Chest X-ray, PA view. Patient: 65 years old, sex F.
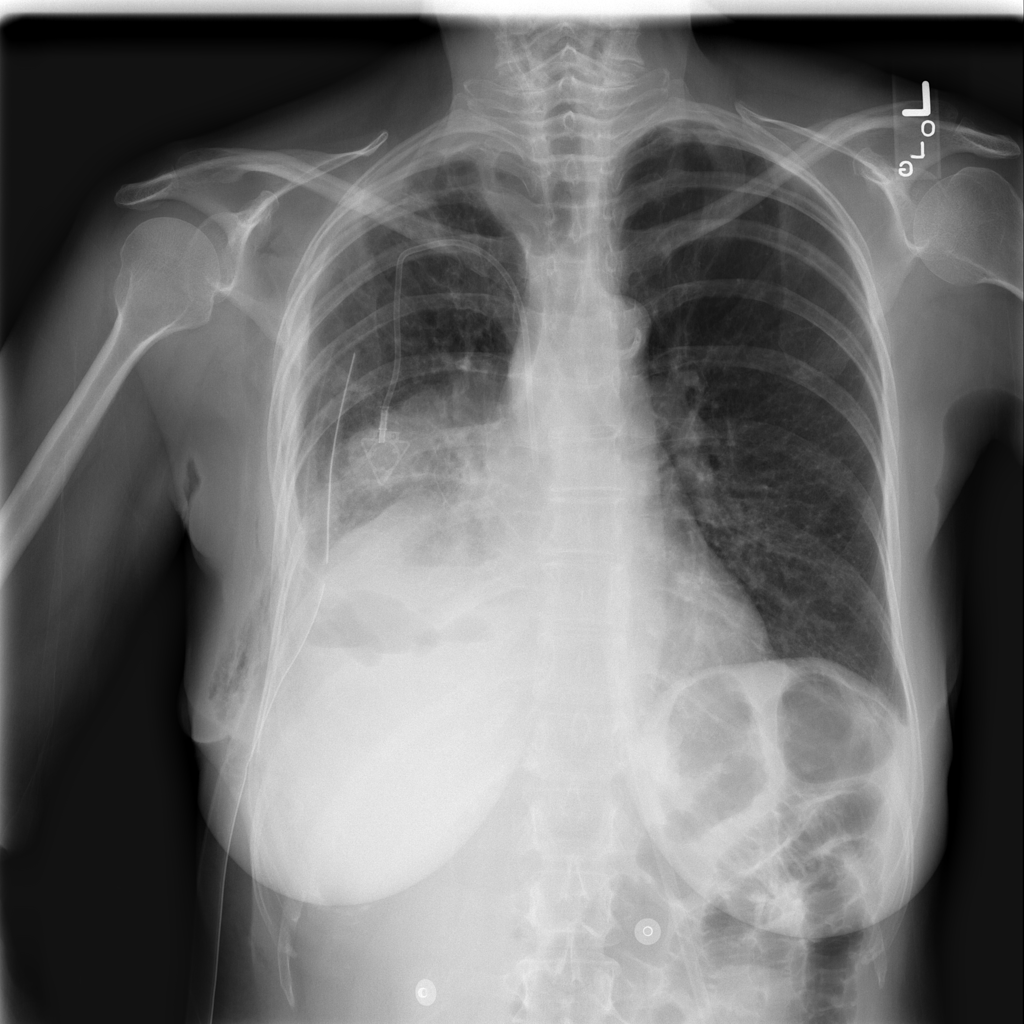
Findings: Consolidation, Effusion